Interaction volume radius: 10 \u00c5
Interaction volume height: 40 \u00c5
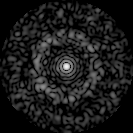
Disorder parameter: 0.8272